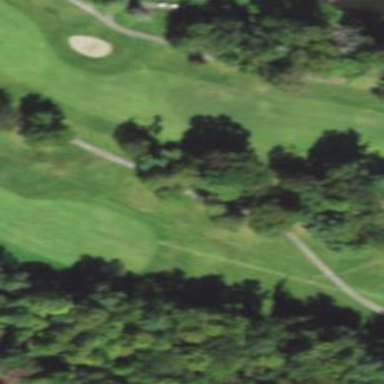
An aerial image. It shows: Golf fairway surrounded by grass.